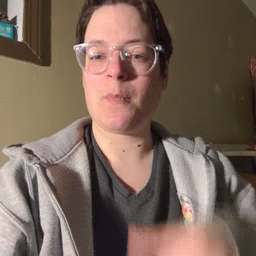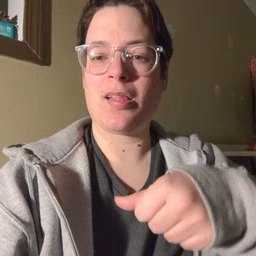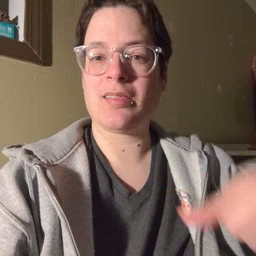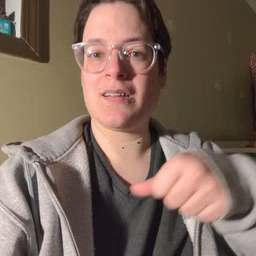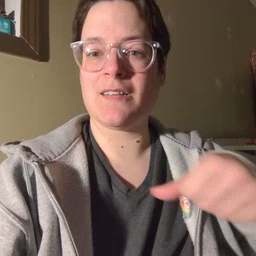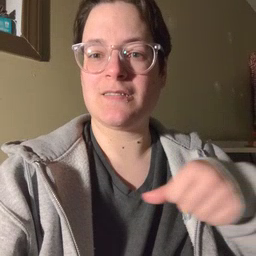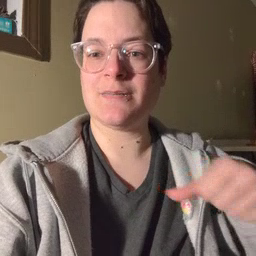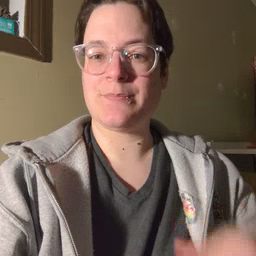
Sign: puzzle